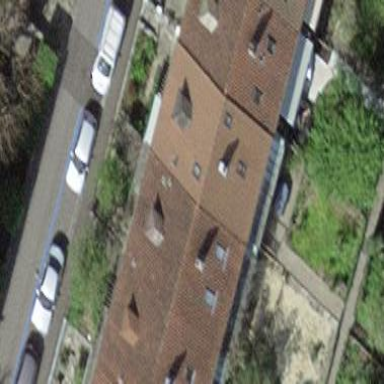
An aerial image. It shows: Terrace building.